Question: I am designing a control (below) called 'ViewPanel'. Essentially it's just a panel that draws it's 'Text' property as a title. To do this, I adjust the 'DisplayRectangle' property to allow enough space at the top to draw some text.
The problem I am experiecing (and have been experiencing for a lot of owner-drawn controls that manipulate 'DisplayRectangle') is that when the control is resized, it's child controls seem to lag behind a bit.

As you can see here, I have a 'ViewPanel' control, which has drawn a blue titlebar, also note that the 'ViewPanel' is padded 16px in every direction!
The 'ViewPanel' control has a single child ('ListView')
I have resized the control - notice how the 'ViewPanel' has drawn it's titlebar correctly, but the child has not repositioned itself accordingly.
What is responsible for updating the location of child controls? Do I need to override something?
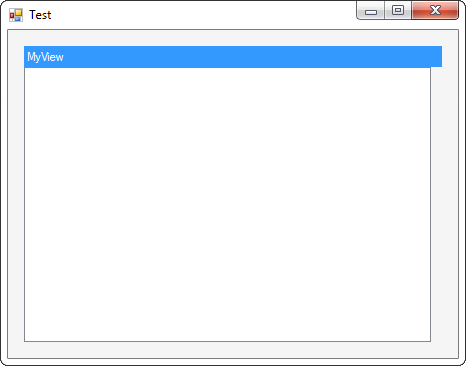
Answer: Solved (for anyone else owner-drawing controls):
'''
protected override void WndProc(ref Message m)
{
const int WM_WINDOWPOSCHANGED = 0x0047;
base.WndProc(ref m);
if (m.Msg == WM_WINDOWPOSCHANGED)
{
//Make changes to your display rectangle here...
this.PerformLayout();
}
}
'''